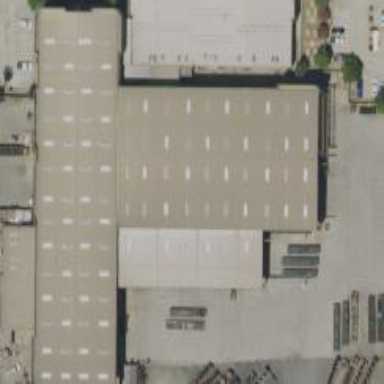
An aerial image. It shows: Industrial building.